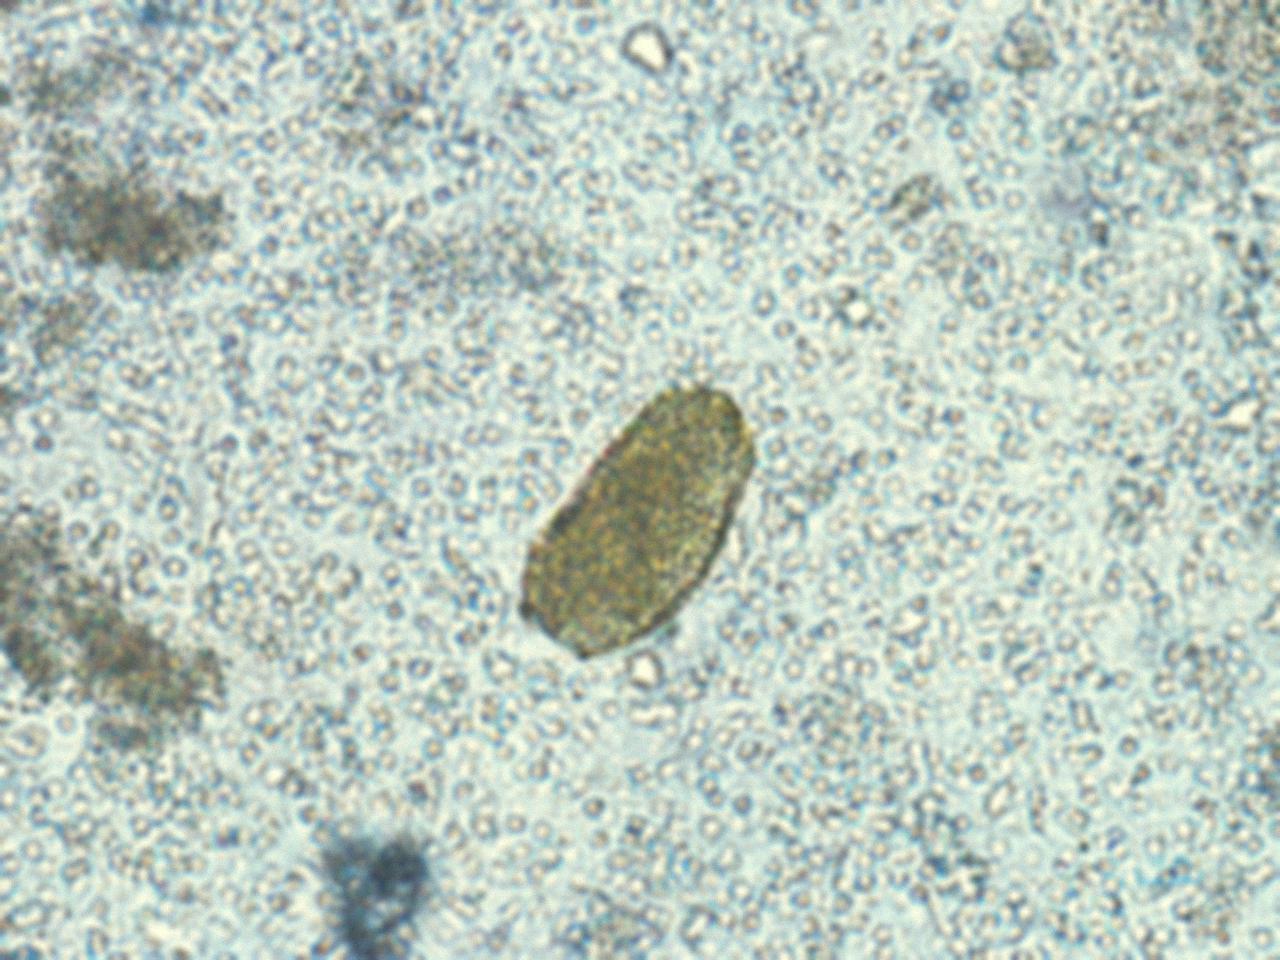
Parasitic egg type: Paragonimus spp